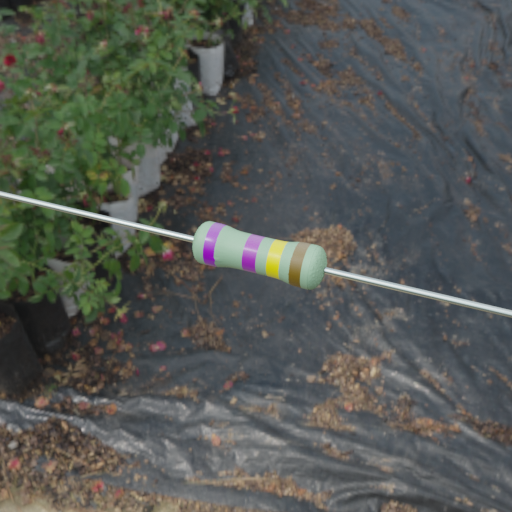
Resistor colour bands (in order): violet, violet, yellow, brown